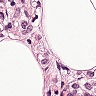
Metastatic tissue present: yes